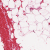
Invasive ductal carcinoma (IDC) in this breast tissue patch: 0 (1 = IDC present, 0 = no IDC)